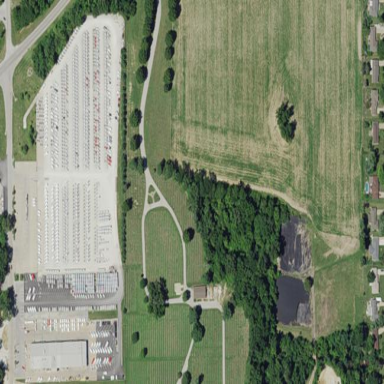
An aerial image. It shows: Cemetery.